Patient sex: F
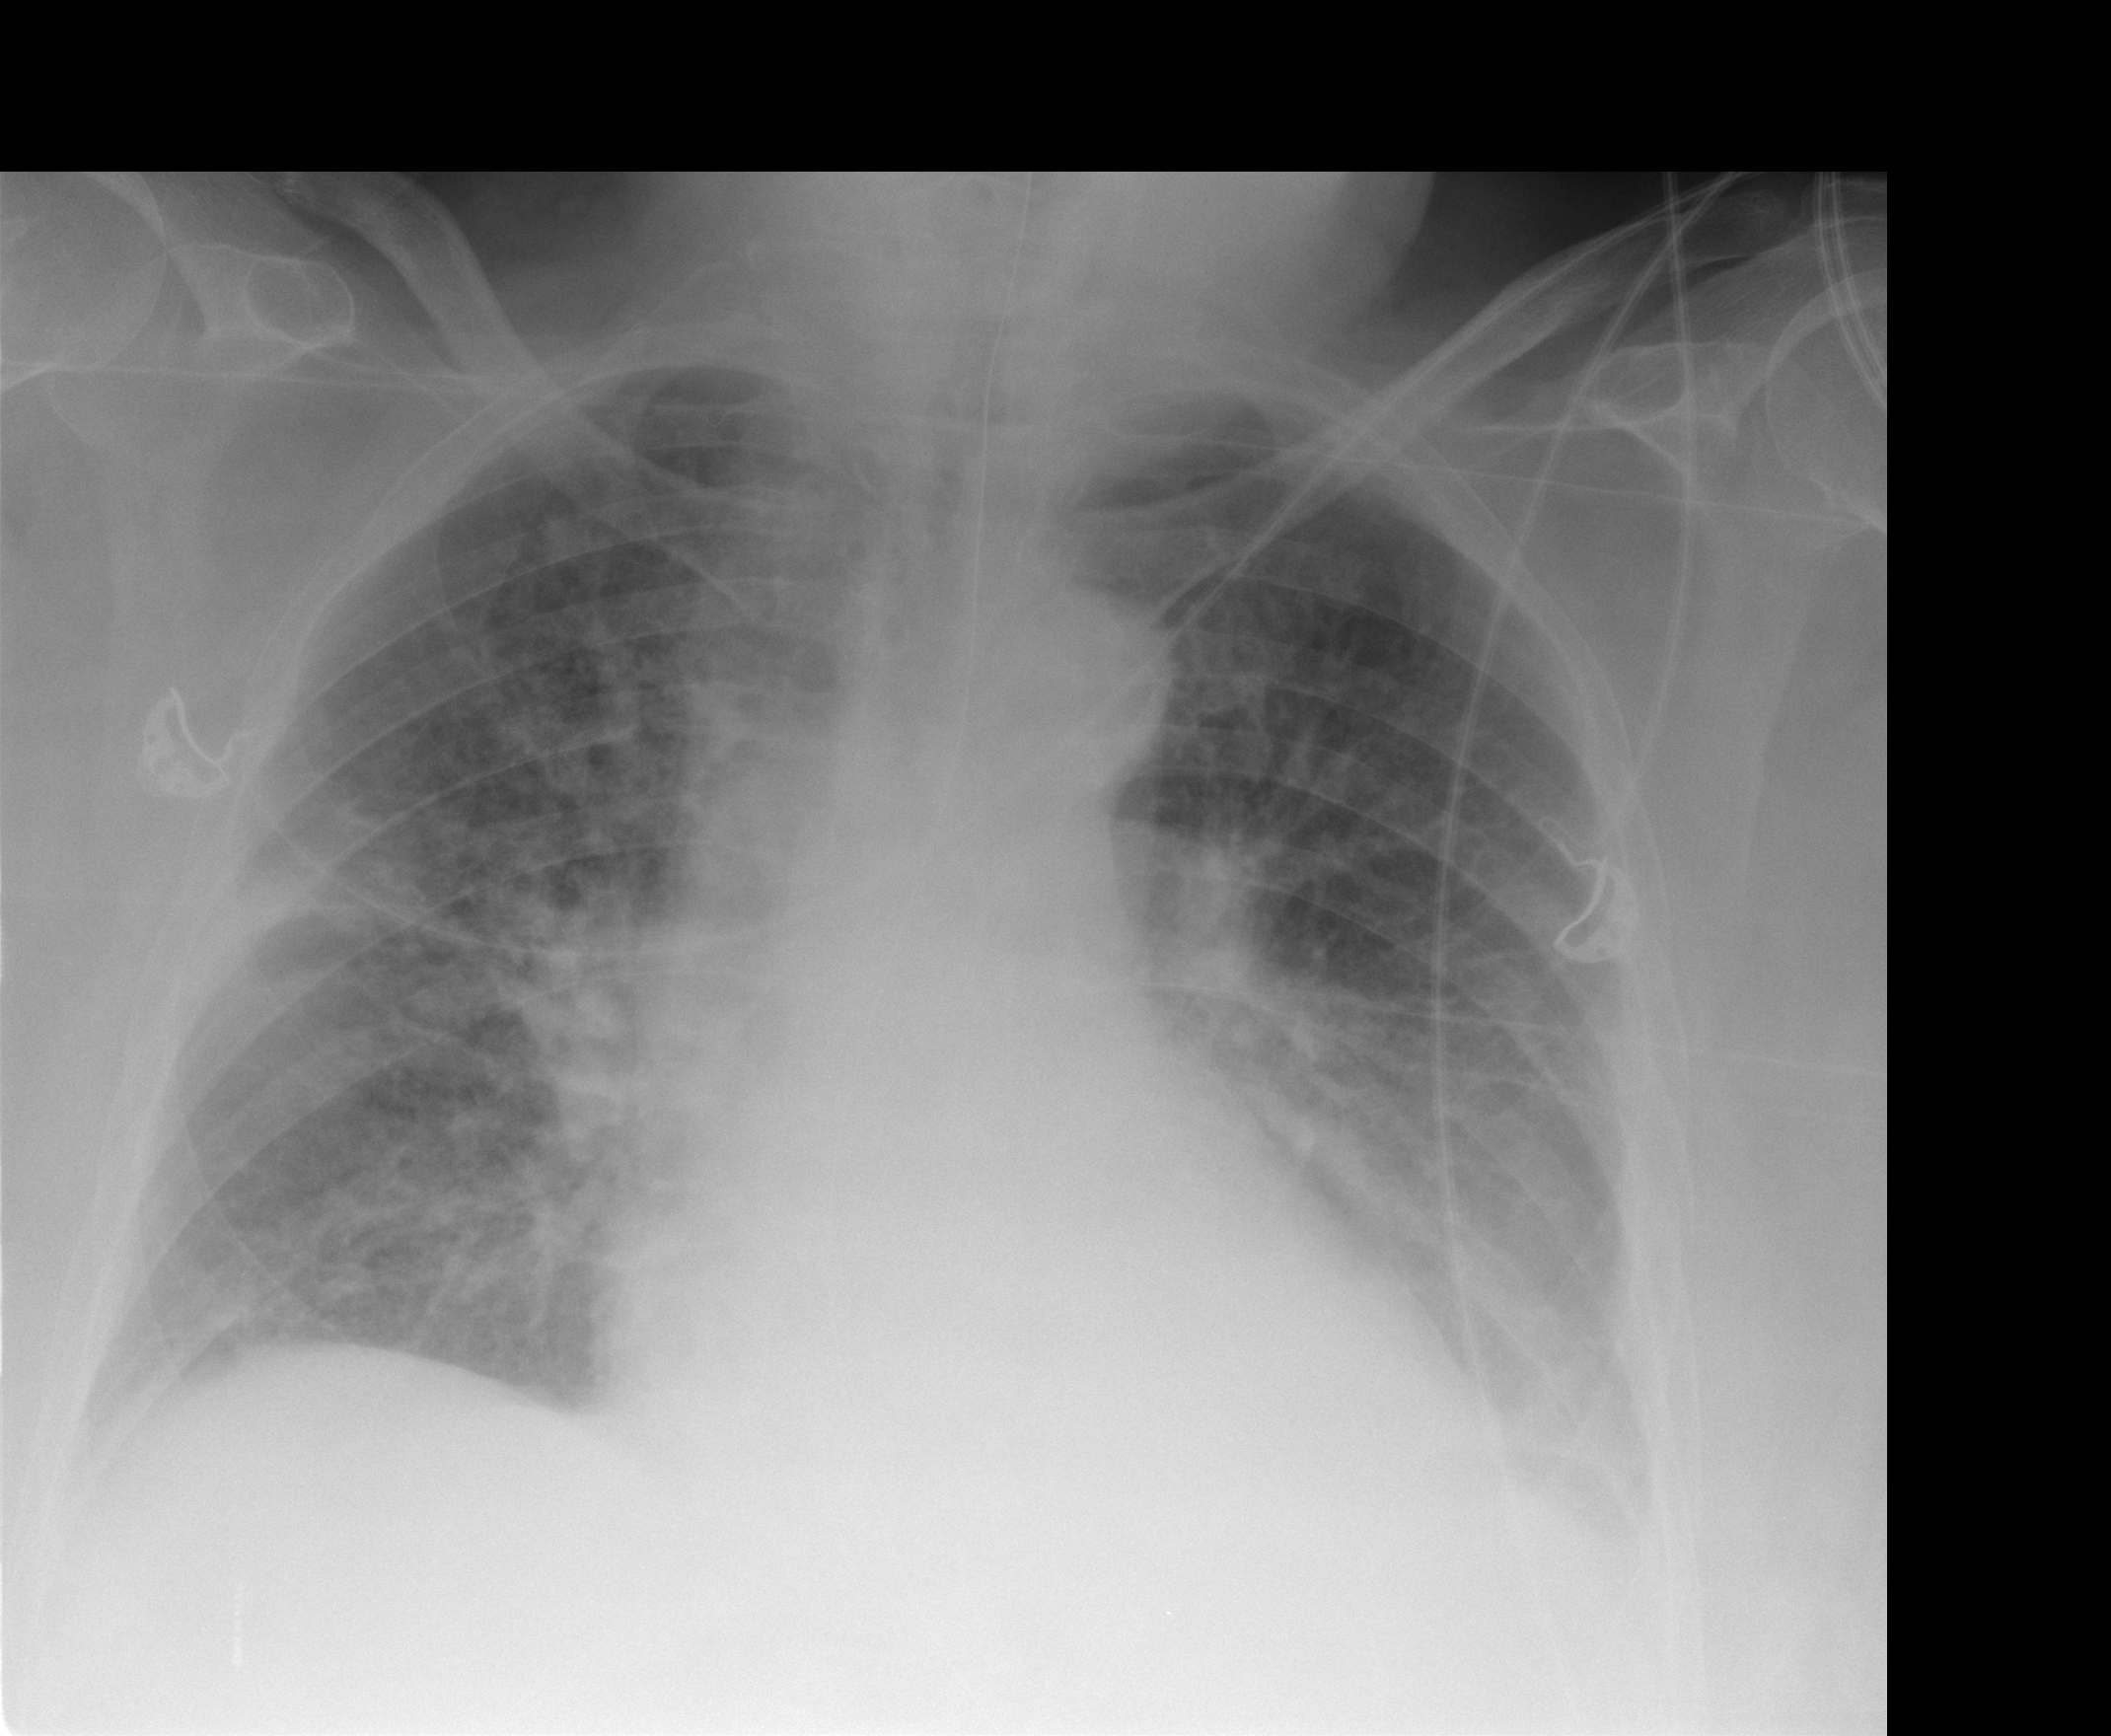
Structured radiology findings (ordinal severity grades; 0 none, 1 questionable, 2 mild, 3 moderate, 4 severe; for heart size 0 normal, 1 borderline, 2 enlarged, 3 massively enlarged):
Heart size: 2
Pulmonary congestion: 3
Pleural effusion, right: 0
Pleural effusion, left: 0
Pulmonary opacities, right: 2
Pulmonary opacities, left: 2
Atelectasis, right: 2
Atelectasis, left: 0